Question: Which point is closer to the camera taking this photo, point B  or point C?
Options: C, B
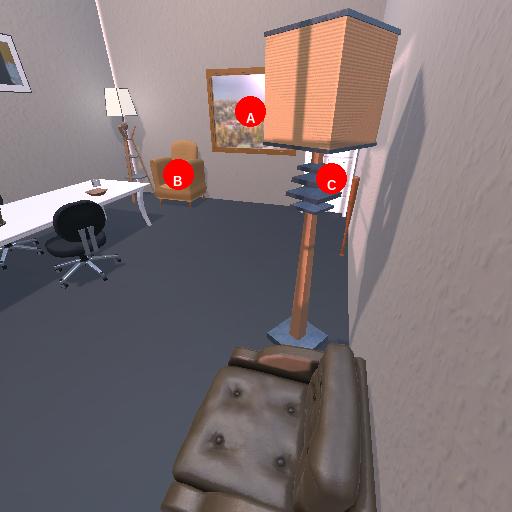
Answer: C